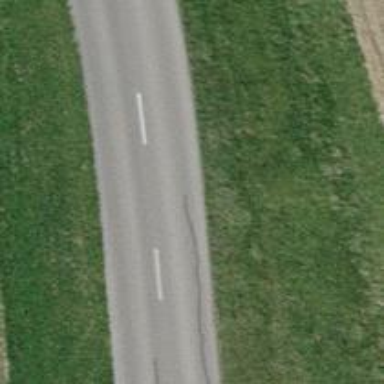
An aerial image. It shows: Unclassified road with asphalt surface.